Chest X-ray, PA view. Patient: 35 years old, sex M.
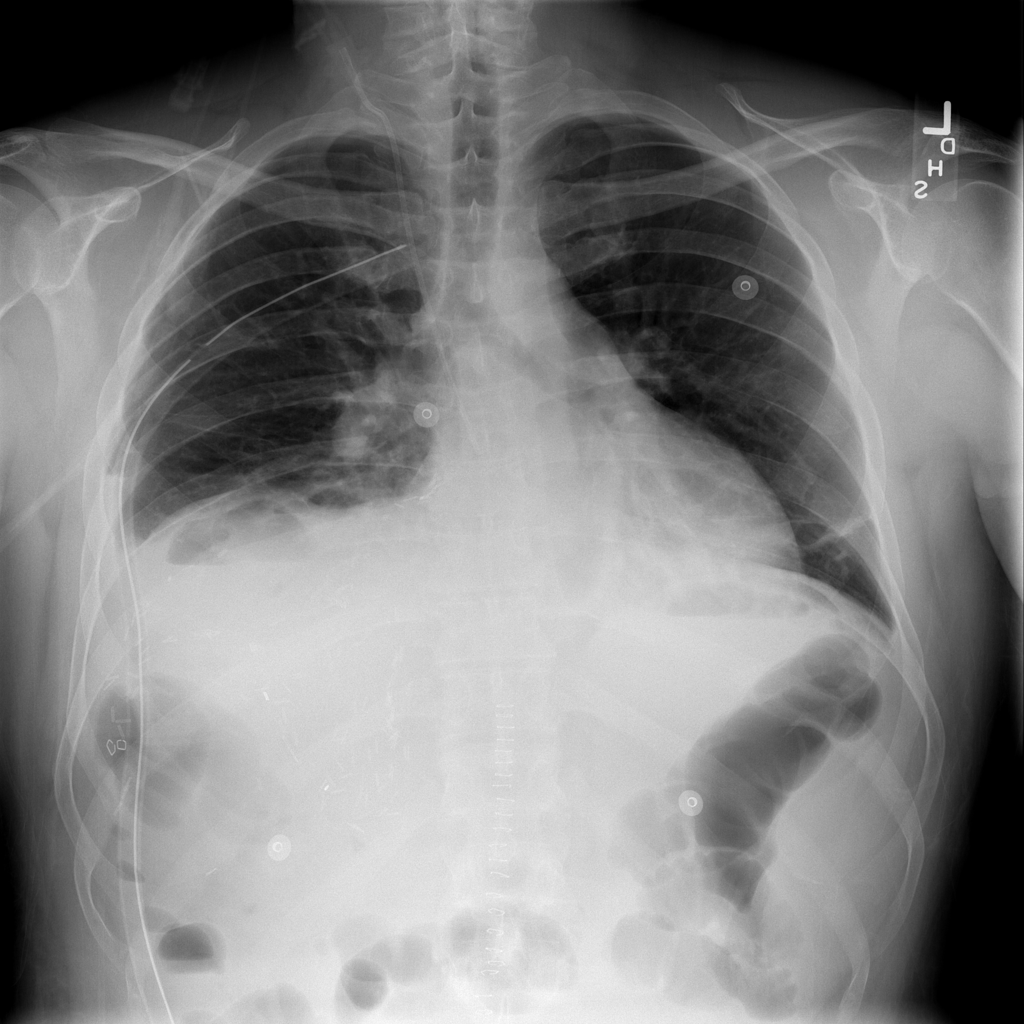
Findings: Atelectasis